Question: I am using Windows 7 x64, cygwin, Eclipse Juno cpp, jre6, android ndk r8b, latest cocos2dx for windows. I have tried this tutorial link.
<URL>
I have overcome the error. But unfortunately, the Eclipse builder don't generate the .apk file. The console's output is here:

Notice that, there is no "make" command called. This is different from the tutorial link above, where the last part of tutorial, the console's output is showing the make command called.
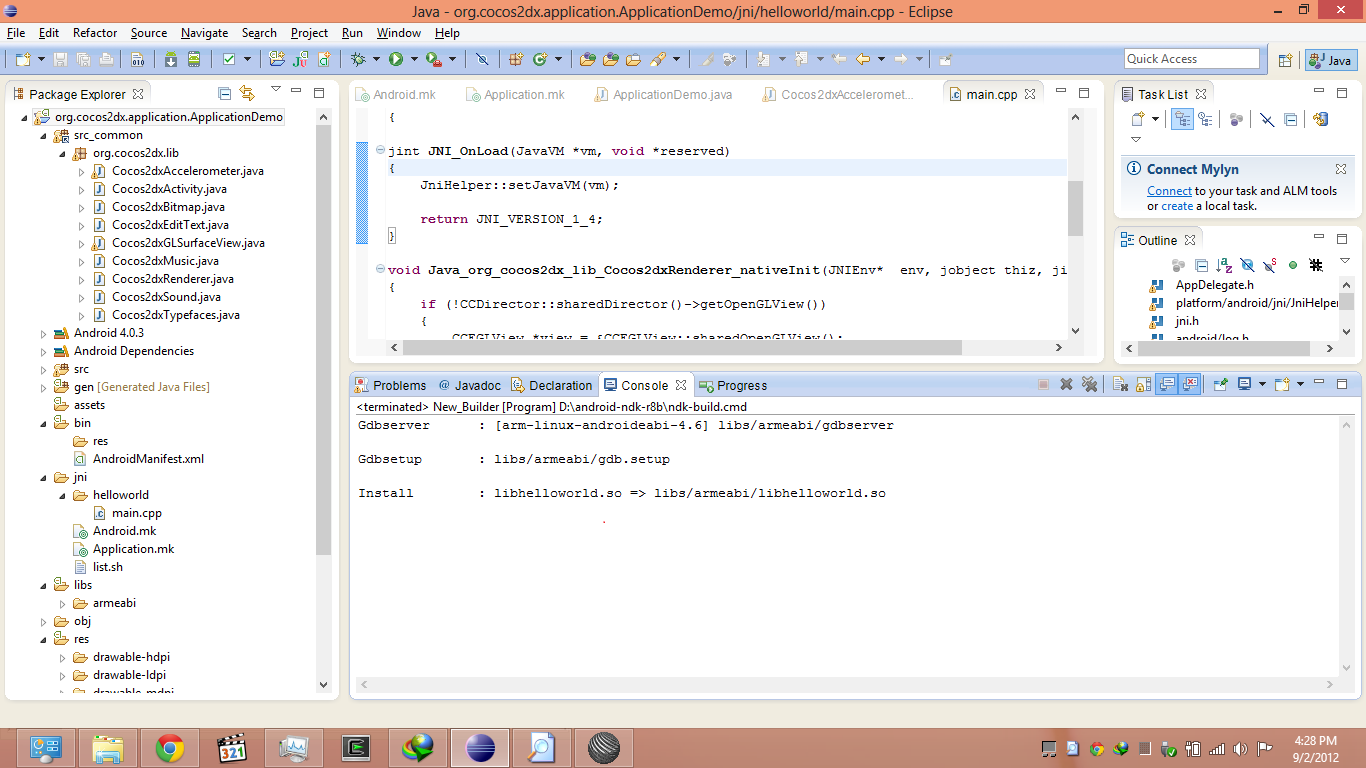
Answer: right click on your Eclipse Project -> Android Tools-> Export signed (or unsigned) Application Package